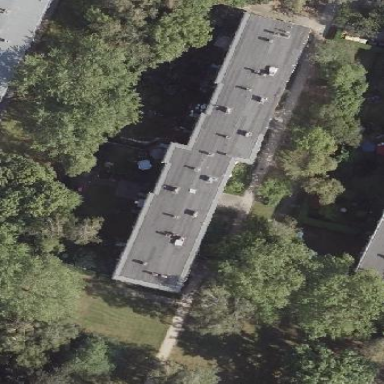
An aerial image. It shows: Building with apartments and flat roof.